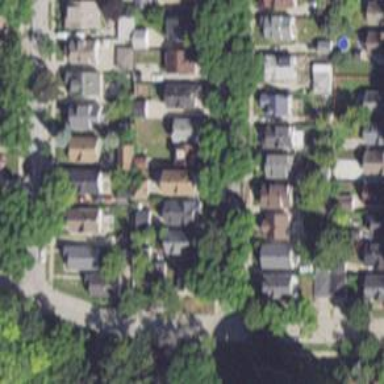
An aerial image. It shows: Charming neighbourhood.